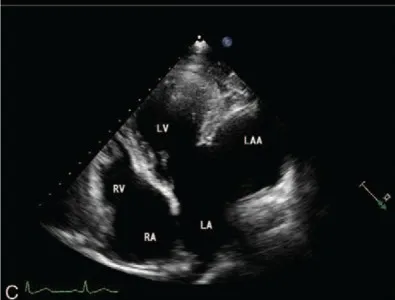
Transthoracic echocardiograms. 4-chamber. Views showing a 8.4 x 6.8 x 4.3-cm size mass communicating to LA and the presence of mild mitral regurgitation. AAO = ascending aorta, LA = left atrium, LAA = left atrial appendage, LV = left ventricle, RA = right atrium, RV = right ventricle.
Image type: radiology (ultrasound)